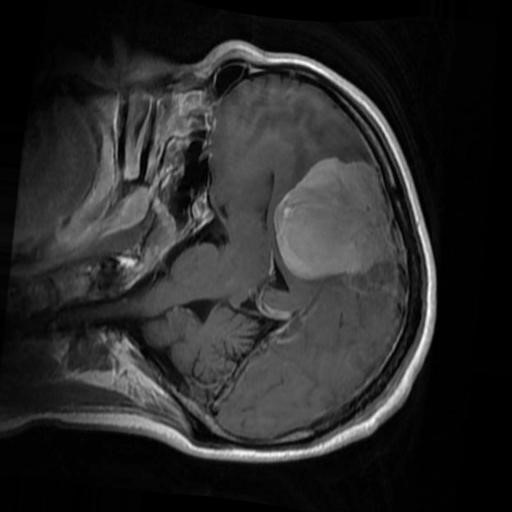
Label: brain_menin